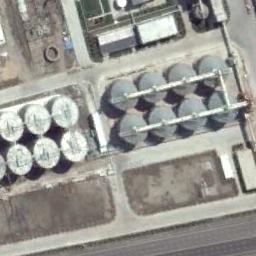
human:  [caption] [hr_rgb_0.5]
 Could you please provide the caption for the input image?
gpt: Several buildings are beside the storage tanks .

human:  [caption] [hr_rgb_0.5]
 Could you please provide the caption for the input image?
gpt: There is an open space like a Jiugong grid, With a storage tank in each grid .

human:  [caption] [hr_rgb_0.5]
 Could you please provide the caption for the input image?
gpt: There are several neatly arranged large oil storage tanks in the factory, And there are large lawns in the factory .

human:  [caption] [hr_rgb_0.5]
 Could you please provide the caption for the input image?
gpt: There are some white and silver storage tanks on the bare land .

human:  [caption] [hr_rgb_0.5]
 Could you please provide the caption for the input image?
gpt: There are  some storage tanks of the same size arranged neatly .